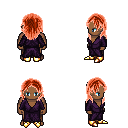
a pixel art fantasy rpg character, male body template, human, dark skin, purple robe, robe skirt, red long hairstyle, gold boots, four views (front, back, left, right), 2x2 character sprite sheet, small pixel art, hard edges, no anti-aliasing